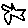
Label: star